Question: I would like to have Controls one above the other. One of them should be at the bottom, and there should be a ListView above it, which should fill all the available space left. I tried adding them to a StackPanel, with VerticalAlignment="Bottom", but then ListView is not scrollable, and doesn't care about the space it has left.

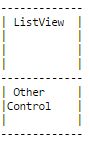
Answer: The StackPanel will format to fit its contents, giving the ListView infinite space and then tacking the other control after, likely outside of the visible bounds. Instead use a Grid and set the Row heights to match your design. Something like:
'''
<Grid>
<Grid.RowDefinitions>
<RowDefinition Height="*" />
<RowDefinition Height="auto" />
</Grid.RowDefinitions>
<ListView Grid.Row="0"></ListView>
<Button Grid.Row="1" />
</Grid>
'''
Height="auto" means to calculate the height based on the contents. Height="*" means to use the remaining space (or if there are multiple *s then divide the remaining space up). See the remarks in the <URL> docs for more details.